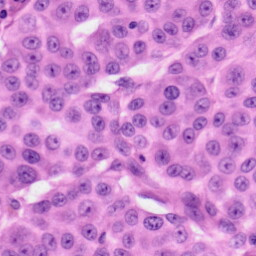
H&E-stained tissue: Skin